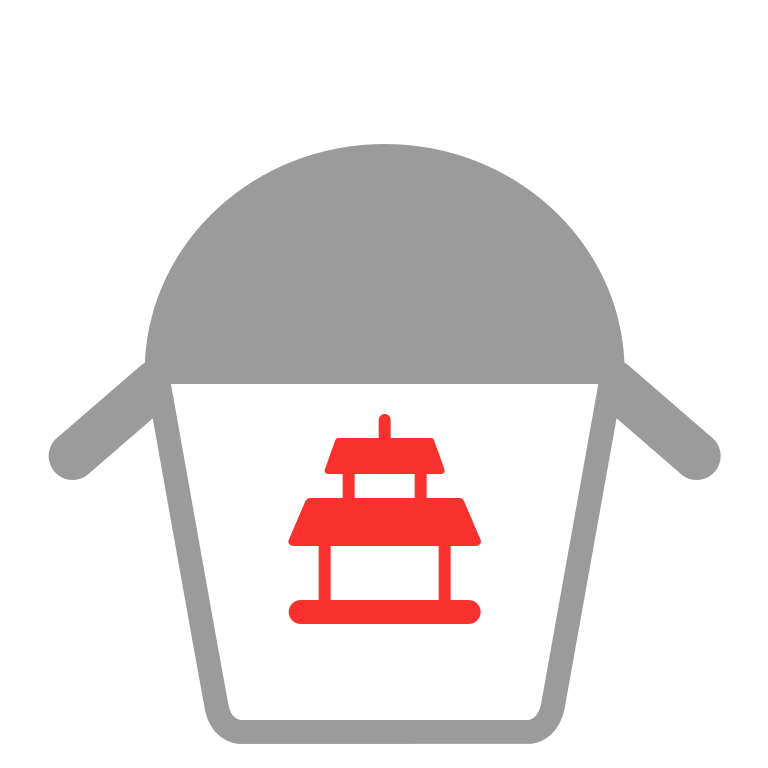
takeout box flat